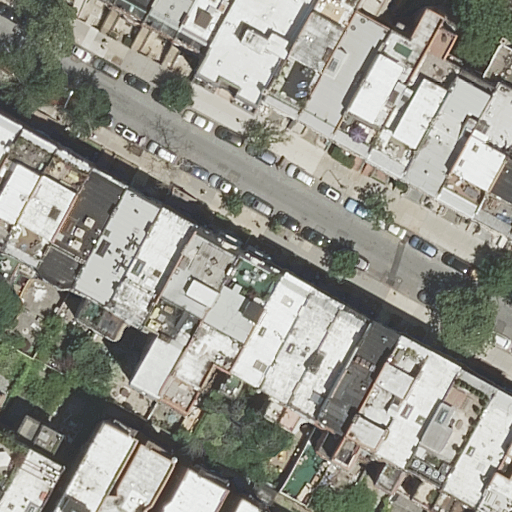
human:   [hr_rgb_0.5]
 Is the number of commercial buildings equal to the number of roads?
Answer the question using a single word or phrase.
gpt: no

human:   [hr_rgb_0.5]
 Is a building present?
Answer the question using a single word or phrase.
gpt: yes

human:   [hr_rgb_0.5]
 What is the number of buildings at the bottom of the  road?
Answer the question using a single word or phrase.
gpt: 21

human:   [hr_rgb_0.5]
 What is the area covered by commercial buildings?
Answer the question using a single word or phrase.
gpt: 0m2

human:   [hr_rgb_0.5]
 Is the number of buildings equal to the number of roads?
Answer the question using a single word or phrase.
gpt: no

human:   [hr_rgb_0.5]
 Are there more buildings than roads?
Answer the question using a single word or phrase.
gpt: yes

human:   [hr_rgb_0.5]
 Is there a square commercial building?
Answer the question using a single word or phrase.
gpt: no

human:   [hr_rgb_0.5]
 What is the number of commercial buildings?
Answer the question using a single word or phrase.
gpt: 0

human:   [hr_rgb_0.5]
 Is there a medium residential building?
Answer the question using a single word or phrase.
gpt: yes

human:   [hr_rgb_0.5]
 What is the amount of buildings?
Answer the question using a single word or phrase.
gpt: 36

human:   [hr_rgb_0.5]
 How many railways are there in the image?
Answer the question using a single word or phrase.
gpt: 0

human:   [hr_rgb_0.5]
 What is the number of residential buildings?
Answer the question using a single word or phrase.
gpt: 36

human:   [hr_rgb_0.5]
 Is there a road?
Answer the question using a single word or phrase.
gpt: yes

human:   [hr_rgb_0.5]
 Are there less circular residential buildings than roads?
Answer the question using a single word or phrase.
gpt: yes

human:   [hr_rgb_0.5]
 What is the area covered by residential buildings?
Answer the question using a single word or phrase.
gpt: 5259m2

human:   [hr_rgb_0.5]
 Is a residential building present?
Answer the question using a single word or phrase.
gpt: yes

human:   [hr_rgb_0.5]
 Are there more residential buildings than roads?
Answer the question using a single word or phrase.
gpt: yes

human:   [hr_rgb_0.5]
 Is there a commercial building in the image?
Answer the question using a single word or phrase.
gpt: no

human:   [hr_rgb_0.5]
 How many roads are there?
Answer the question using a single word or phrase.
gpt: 1

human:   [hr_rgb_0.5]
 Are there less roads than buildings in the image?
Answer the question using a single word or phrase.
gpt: yes

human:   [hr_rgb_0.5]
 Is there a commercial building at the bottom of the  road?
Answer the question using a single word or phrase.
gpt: no

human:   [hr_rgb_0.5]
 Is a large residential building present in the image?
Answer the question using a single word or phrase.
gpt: no

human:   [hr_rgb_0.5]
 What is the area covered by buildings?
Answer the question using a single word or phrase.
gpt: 5259m2

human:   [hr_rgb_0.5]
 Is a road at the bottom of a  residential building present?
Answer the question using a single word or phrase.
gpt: yes

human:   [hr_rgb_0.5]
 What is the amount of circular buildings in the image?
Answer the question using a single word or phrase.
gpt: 0

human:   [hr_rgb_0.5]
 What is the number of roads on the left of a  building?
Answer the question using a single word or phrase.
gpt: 0

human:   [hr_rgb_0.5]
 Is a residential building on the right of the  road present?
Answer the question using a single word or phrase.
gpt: yes

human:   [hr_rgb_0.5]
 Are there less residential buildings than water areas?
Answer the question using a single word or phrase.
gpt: no

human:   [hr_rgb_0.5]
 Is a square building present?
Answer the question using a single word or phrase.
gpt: no

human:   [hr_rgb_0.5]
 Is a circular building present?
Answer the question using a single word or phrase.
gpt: no

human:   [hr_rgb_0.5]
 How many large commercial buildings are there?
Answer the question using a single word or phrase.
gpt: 0

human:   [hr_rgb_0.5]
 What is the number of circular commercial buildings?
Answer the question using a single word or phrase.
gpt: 0

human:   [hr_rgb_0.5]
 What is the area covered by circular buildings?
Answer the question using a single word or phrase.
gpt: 0m2

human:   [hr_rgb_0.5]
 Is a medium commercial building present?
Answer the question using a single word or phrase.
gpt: no

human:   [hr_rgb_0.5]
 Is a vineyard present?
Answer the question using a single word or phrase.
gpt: no

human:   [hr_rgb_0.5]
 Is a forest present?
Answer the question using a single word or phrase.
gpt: no

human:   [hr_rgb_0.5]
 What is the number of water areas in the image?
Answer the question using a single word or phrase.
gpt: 0

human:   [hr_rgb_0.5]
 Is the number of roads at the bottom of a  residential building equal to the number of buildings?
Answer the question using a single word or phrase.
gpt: no

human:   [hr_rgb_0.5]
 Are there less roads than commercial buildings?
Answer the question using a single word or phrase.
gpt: no

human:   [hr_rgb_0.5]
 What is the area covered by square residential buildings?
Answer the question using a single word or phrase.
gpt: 0m2

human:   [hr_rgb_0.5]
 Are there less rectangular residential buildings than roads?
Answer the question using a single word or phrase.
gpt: no

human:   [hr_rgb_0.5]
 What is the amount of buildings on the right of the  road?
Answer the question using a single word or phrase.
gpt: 16

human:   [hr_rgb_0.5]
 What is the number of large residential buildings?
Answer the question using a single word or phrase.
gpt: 0

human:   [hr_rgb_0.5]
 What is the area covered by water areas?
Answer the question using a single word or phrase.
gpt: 0m2

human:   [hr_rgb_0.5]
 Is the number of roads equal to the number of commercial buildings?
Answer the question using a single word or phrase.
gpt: no

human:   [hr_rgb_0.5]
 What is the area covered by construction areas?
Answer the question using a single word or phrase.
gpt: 0m2

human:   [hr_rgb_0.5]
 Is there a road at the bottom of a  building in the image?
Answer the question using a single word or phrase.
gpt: yes

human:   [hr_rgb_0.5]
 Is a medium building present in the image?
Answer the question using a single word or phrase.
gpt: yes

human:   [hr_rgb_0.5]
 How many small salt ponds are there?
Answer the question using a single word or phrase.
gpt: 0

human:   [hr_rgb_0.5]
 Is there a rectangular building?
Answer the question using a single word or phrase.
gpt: yes

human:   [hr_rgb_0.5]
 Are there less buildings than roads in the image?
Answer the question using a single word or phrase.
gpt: no

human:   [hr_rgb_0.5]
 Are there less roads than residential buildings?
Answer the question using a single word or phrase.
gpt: yes

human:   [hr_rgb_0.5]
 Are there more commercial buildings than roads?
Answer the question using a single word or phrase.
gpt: no

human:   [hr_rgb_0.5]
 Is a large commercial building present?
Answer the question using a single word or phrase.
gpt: no

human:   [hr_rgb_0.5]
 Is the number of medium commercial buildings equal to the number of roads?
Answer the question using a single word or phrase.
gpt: no

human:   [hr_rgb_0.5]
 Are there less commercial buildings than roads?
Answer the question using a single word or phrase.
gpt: yes

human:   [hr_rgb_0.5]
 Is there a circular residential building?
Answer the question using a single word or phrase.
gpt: no

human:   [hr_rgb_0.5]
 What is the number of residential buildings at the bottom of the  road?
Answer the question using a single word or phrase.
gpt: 21

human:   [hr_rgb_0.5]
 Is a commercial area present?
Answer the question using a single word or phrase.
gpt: no

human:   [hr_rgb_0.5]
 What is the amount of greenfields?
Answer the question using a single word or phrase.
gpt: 0

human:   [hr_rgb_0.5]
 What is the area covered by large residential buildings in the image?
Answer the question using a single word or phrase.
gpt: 0m2

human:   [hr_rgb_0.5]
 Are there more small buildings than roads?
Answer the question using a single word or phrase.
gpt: yes

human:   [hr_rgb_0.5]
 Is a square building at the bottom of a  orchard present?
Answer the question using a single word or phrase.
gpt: no

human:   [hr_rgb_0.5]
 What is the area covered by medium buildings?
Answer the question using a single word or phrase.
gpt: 4765m2